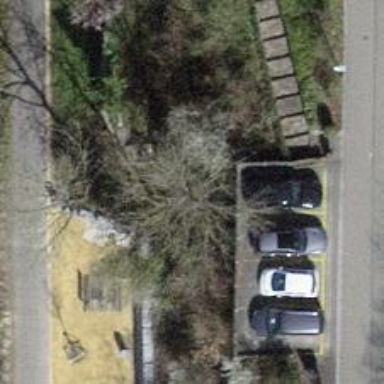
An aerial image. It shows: Retaining wall.